Interaction volume radius: 10 \u00c5
Interaction volume height: 25 \u00c5
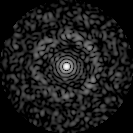
Disorder parameter: 0.8318